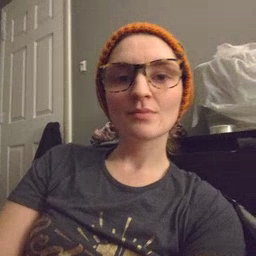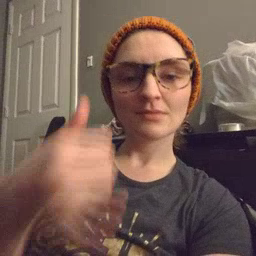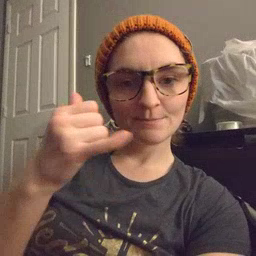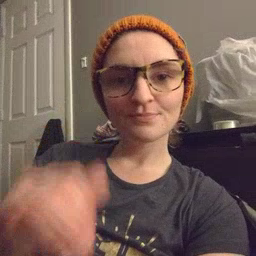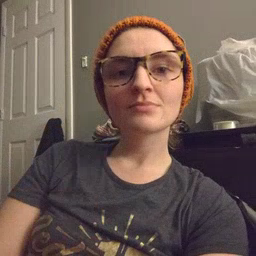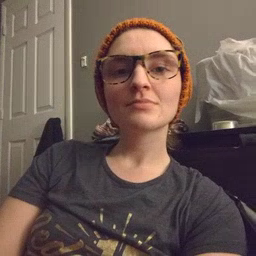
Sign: yellow